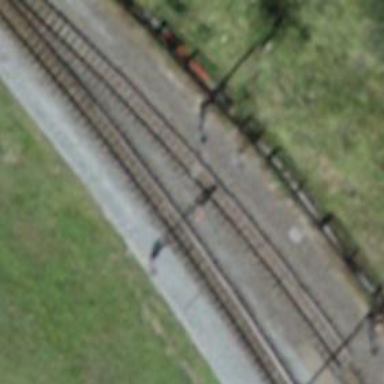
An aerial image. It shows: Railway signal.